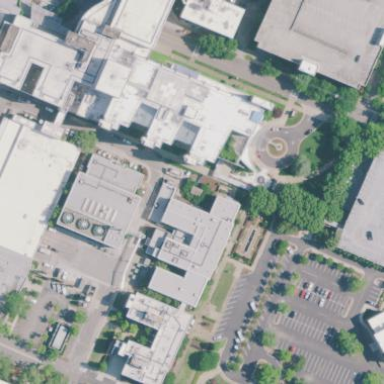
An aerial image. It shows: University building.